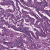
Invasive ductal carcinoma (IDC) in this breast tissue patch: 1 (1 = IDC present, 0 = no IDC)